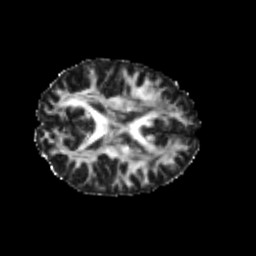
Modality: FA
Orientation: axial
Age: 23
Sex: female
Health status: healthy
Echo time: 0.074 s